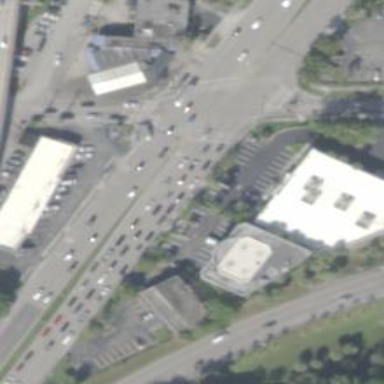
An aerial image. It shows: Asphalt road designated as trunk highway with separate sidewalks.